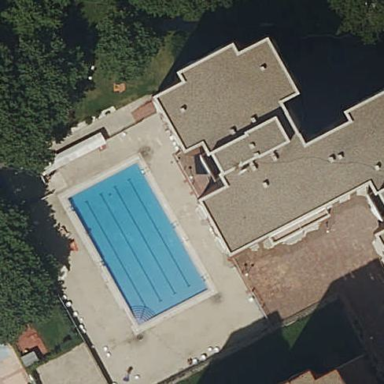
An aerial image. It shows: Swimming pool located in leisure land.